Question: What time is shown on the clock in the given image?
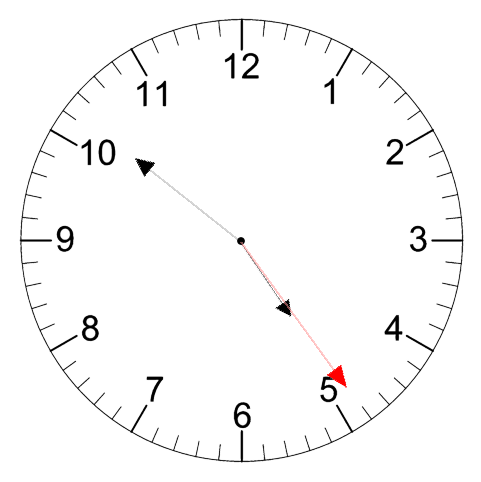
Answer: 04:51:24